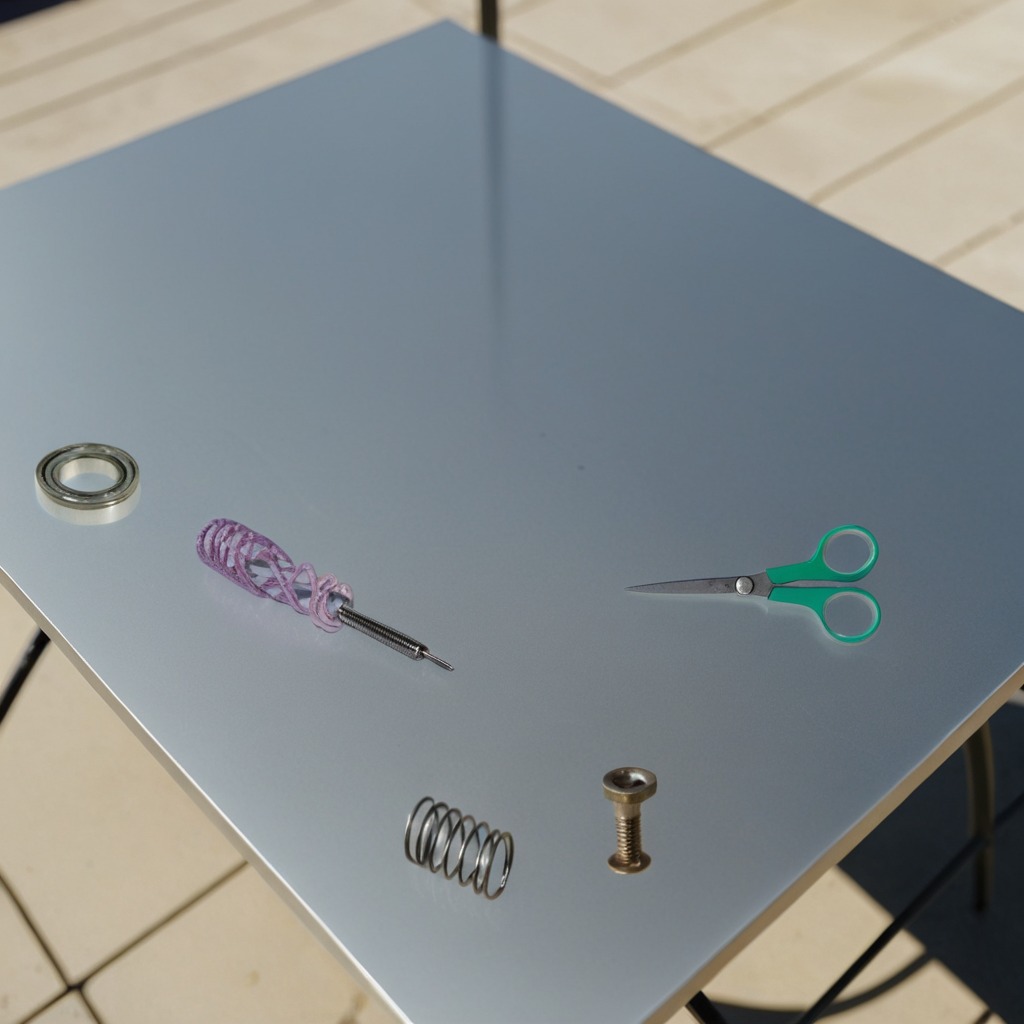
A ball bearing, a machine screw, a coiled metal spring, a screwdriver, and a pair of scissors are lying on the textured surface.